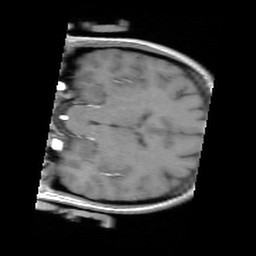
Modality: FLASH
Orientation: coronal
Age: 20
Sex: female
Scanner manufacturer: siemens
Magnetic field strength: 3 T
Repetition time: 0.245 s
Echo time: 0.0026 s